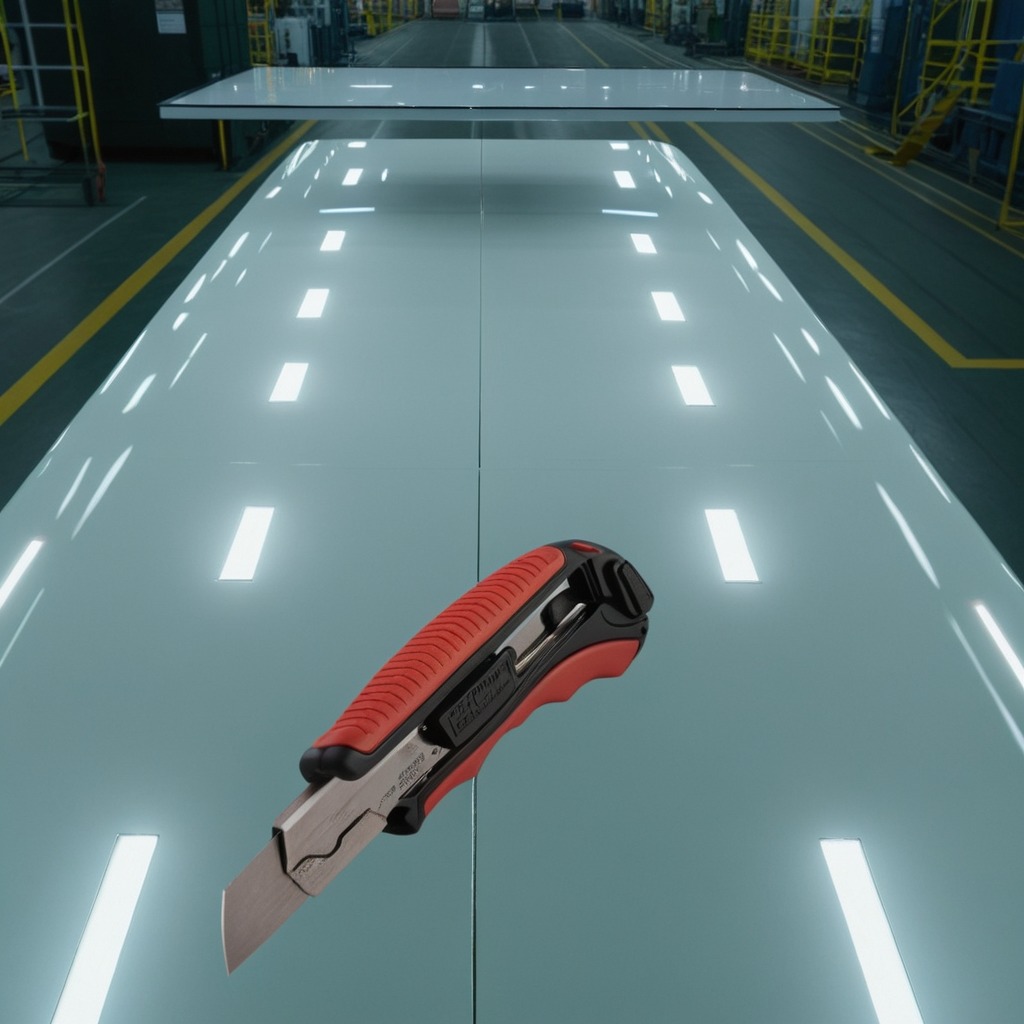
A utility knife is lying on a table in a ship maintenance bay industrial lighting.